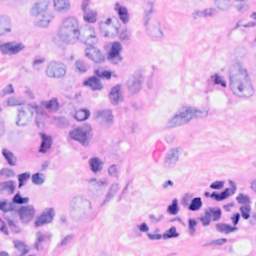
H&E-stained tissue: Breast